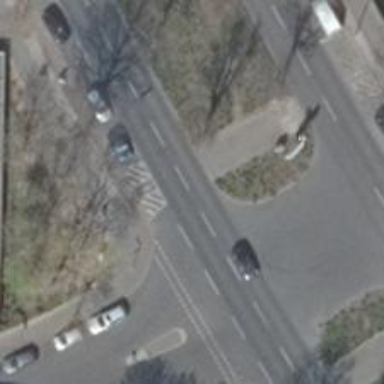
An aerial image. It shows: Primary highway with asphalt surface. It has cycle track on the right side and is dual carriageway.